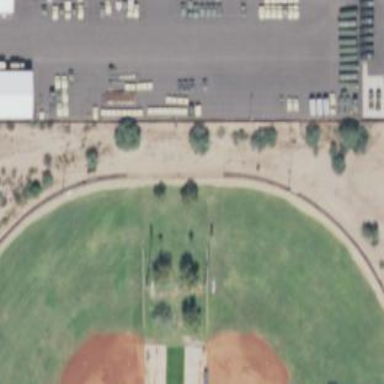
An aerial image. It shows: Softball pitch for leisure sports.